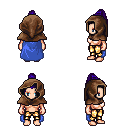
a pixel art fantasy rpg character, female body template, human, light skin, blue cape, gold greaves, blue long topknot hairstyle, cloth hood, four views (front, back, left, right), 2x2 character sprite sheet, small pixel art, hard edges, no anti-aliasing